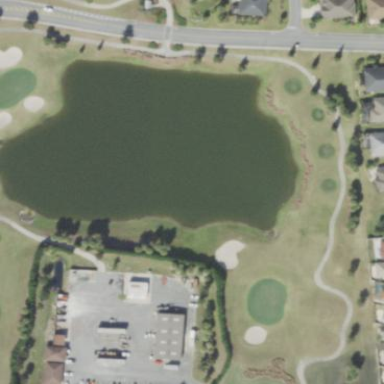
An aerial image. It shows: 9-hole golf course in the leisure land.